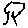
Label: tree